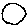
Label: circle